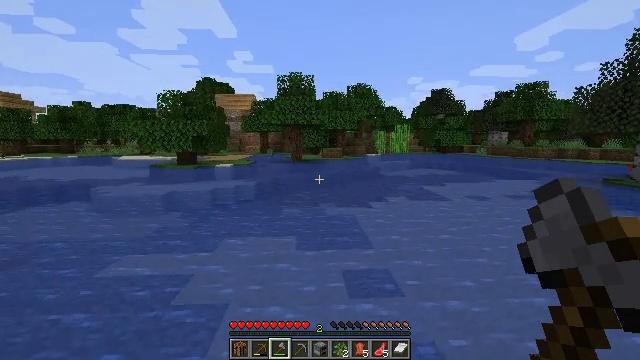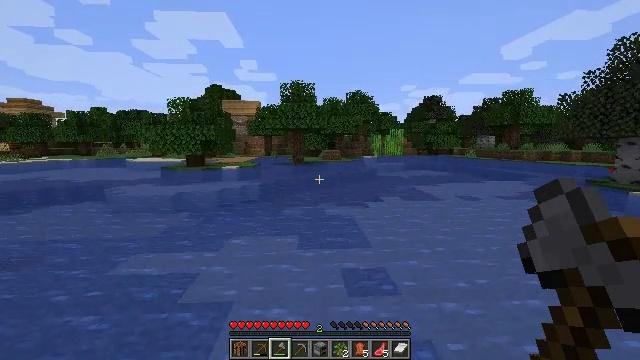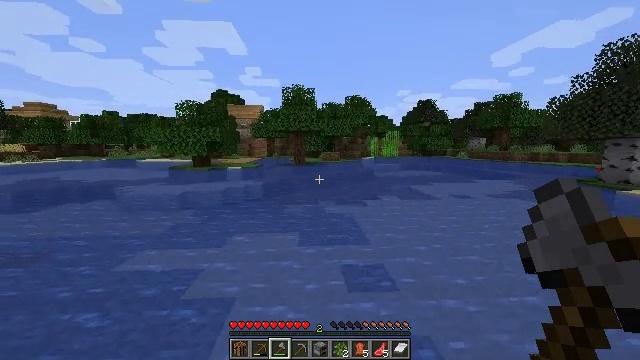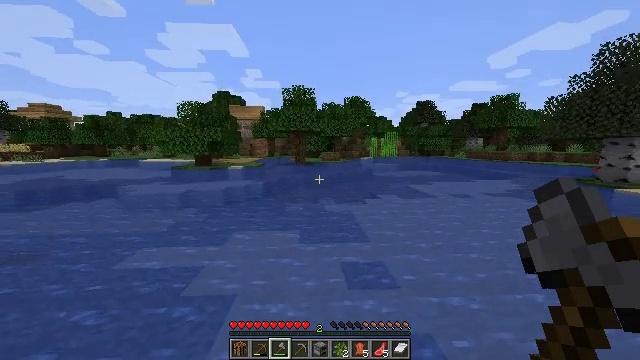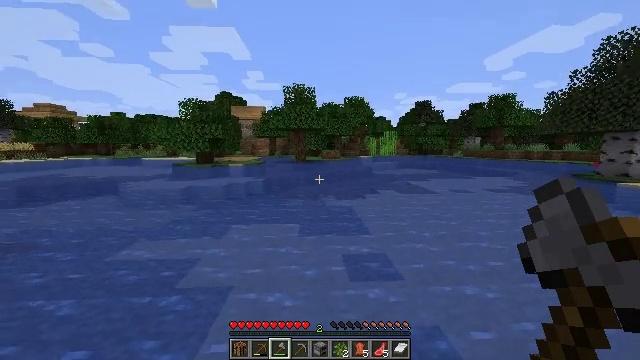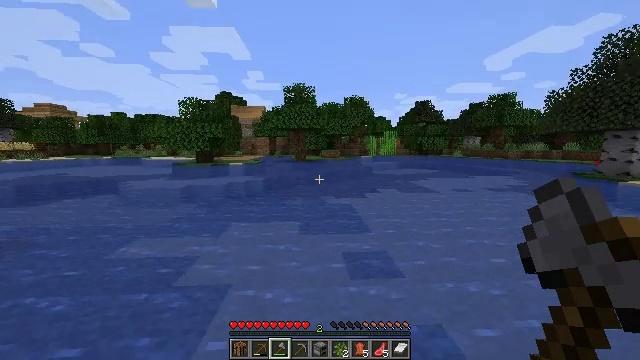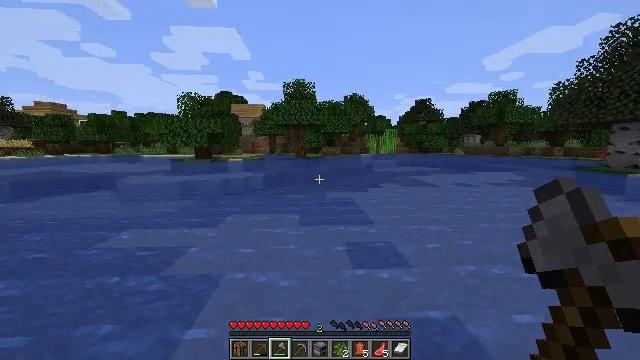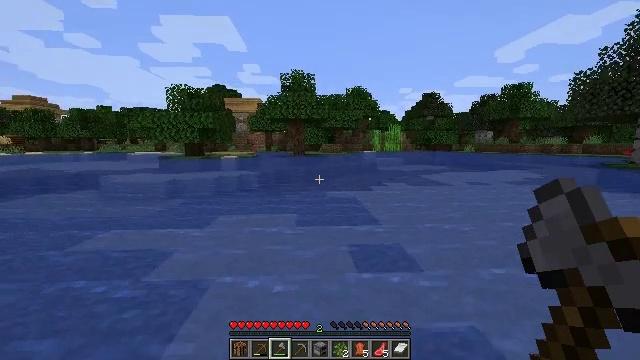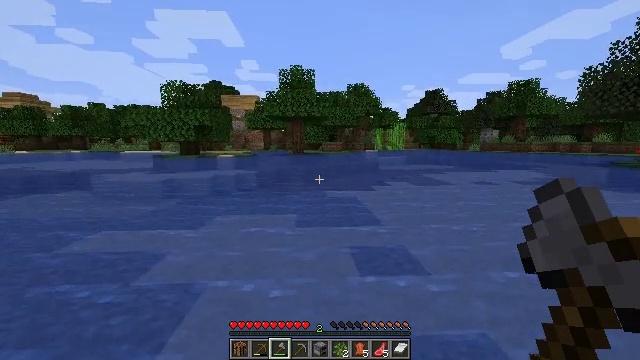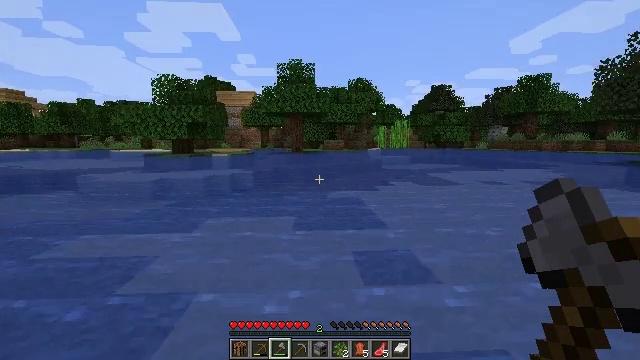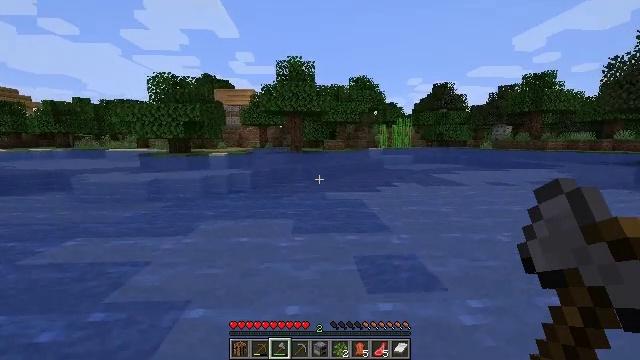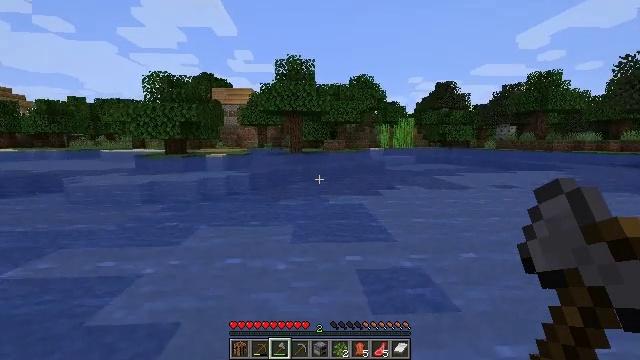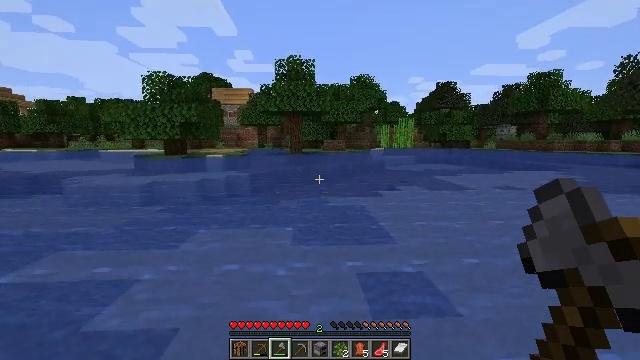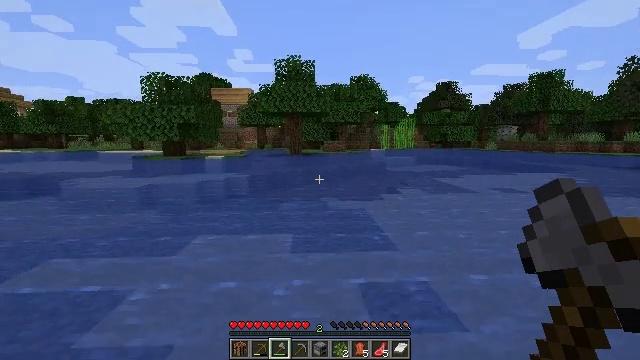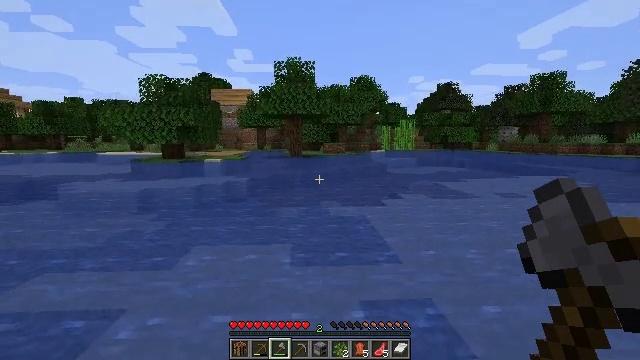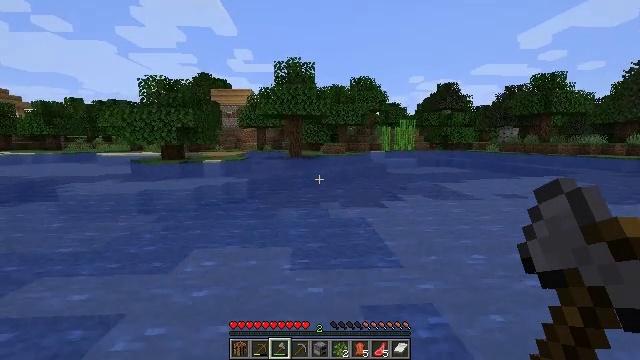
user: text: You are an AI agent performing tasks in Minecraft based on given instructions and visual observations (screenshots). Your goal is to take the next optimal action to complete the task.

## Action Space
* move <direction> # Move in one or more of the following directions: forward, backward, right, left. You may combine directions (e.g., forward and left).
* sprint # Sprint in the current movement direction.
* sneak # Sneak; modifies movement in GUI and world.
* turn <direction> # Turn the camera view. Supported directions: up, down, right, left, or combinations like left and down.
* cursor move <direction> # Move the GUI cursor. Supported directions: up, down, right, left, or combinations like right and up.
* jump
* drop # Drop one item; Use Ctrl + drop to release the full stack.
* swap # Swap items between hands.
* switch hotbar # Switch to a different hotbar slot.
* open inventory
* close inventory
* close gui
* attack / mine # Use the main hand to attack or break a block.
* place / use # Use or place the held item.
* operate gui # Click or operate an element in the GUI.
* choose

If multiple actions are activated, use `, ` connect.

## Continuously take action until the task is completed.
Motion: motion action
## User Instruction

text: Gather sugar cane for crafting.
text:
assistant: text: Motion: move forward, sprint, jump
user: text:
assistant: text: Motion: move forward, sprint, jump
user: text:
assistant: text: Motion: move forward, sprint, jump
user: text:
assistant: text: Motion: move forward, sprint, jump
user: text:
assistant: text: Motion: move forward, sprint, jump
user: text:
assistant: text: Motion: move forward, sprint, jump
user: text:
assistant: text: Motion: move forward, sprint, jump
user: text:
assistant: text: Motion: move forward, sprint, jump
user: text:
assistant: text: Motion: move forward, sprint, jump
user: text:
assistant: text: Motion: move forward, sprint, jump
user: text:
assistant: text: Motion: move forward, sprint, jump
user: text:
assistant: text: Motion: move forward, sprint, jump
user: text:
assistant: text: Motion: move forward, sprint, jump
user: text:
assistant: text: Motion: move forward, sprint, jump
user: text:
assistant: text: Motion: move forward, sprint, jump
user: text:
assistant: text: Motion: move forward, sprint, jump
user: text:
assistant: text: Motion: move forward, sprint, jump
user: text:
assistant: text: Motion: move forward, sprint, jump
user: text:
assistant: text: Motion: move forward, sprint, jump
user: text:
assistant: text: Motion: move forward, sprint, jump
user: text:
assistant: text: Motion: move forward, sprint, jump
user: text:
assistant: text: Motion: move forward, sprint, jump
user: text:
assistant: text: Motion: move forward, sprint, jump
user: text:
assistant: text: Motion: move forward, sprint, jump
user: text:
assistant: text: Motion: move forward, sprint, jump
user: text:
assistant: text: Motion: move forward, sprint, jump
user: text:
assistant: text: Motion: move forward, sprint, jump
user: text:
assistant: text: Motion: move forward, sprint, jump
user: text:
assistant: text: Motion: move forward, sprint, jump
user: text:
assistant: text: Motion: move forward, sprint, jump